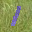
Label: 1